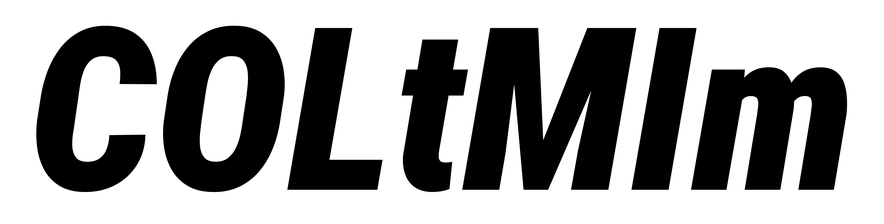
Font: Roboto-Italic_Condensed_Black_Italic